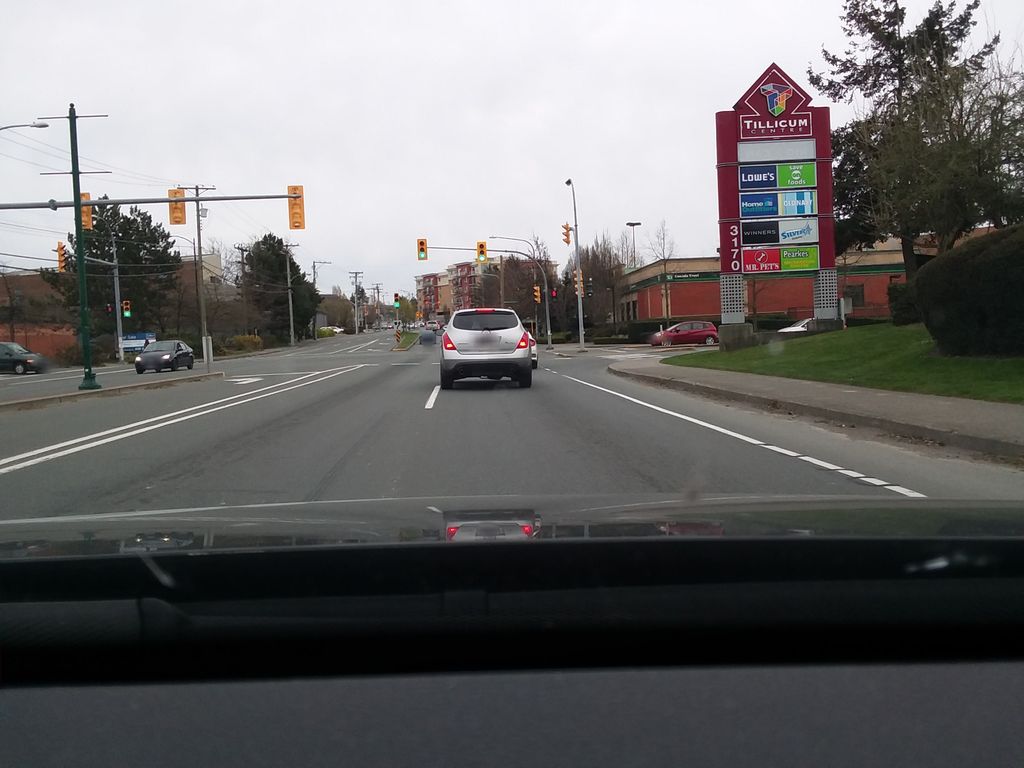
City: victoria